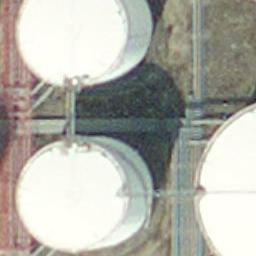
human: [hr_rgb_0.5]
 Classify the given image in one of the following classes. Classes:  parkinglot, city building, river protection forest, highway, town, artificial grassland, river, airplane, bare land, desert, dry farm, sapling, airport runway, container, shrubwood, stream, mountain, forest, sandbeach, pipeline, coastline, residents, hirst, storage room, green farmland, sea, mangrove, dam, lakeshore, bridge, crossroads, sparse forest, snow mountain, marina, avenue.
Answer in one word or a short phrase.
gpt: storage room